Chest X-ray:
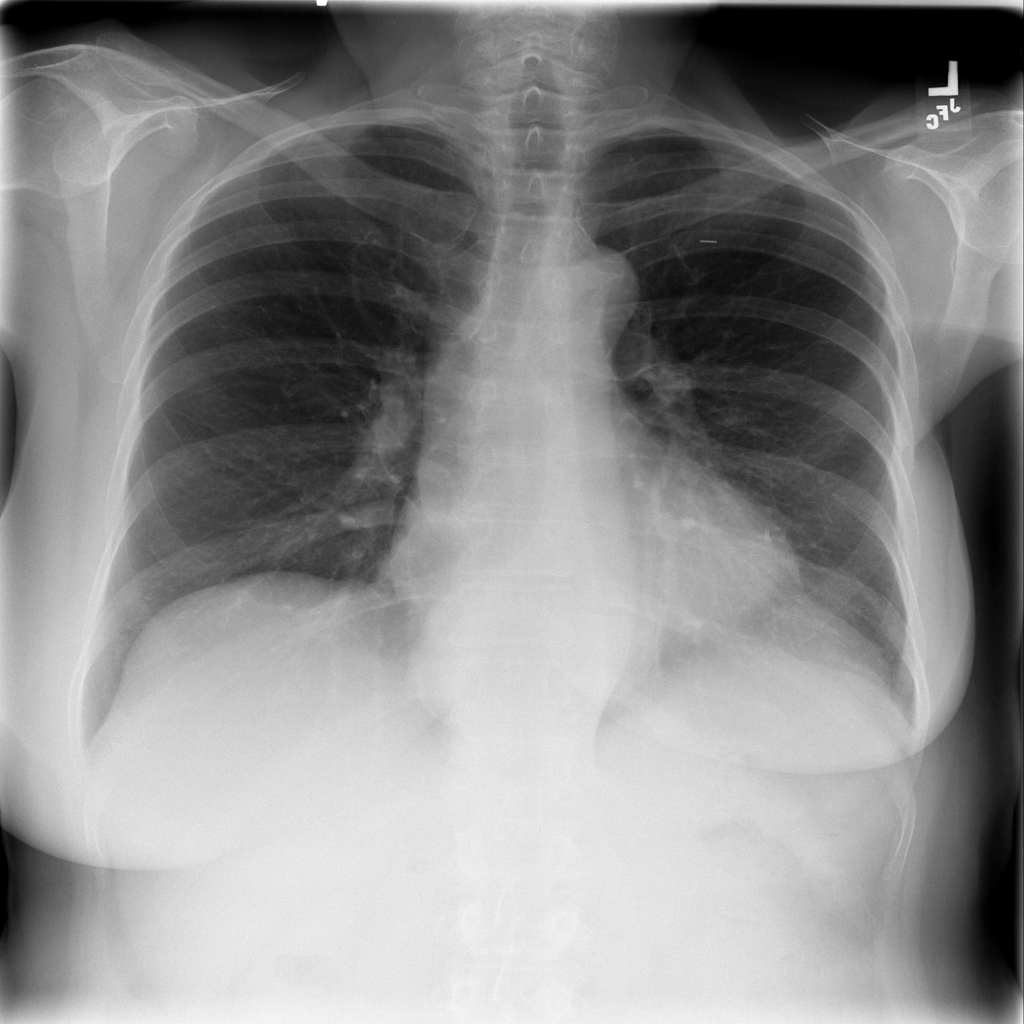
No abnormal finding: yes